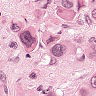
Metastatic tissue present: yes